Interaction volume radius: 5 \u00c5
Interaction volume height: 15 \u00c5
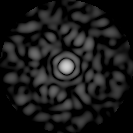
Disorder parameter: 0.8075